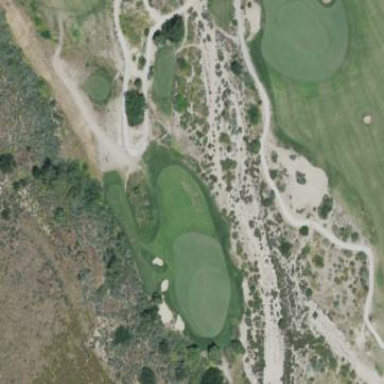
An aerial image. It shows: Grassy area designated as golf fairway.